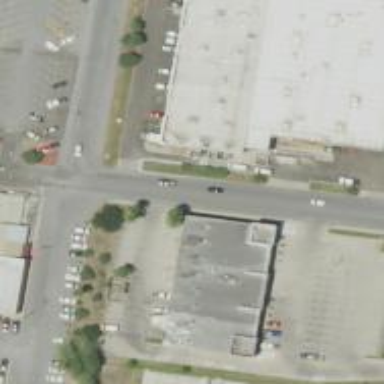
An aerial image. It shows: Commercial building.